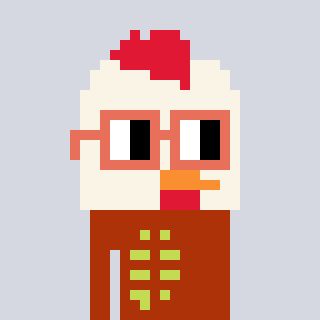
a pixel art character with square orange glasses, a chicken-shaped head and a hotbrown-colored body on a cool background